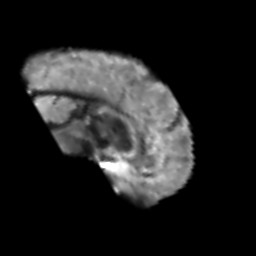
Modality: T2w
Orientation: sagittal
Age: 60
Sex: male
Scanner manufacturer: siemens
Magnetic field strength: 3 T
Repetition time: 6.1 s
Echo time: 0.101 s